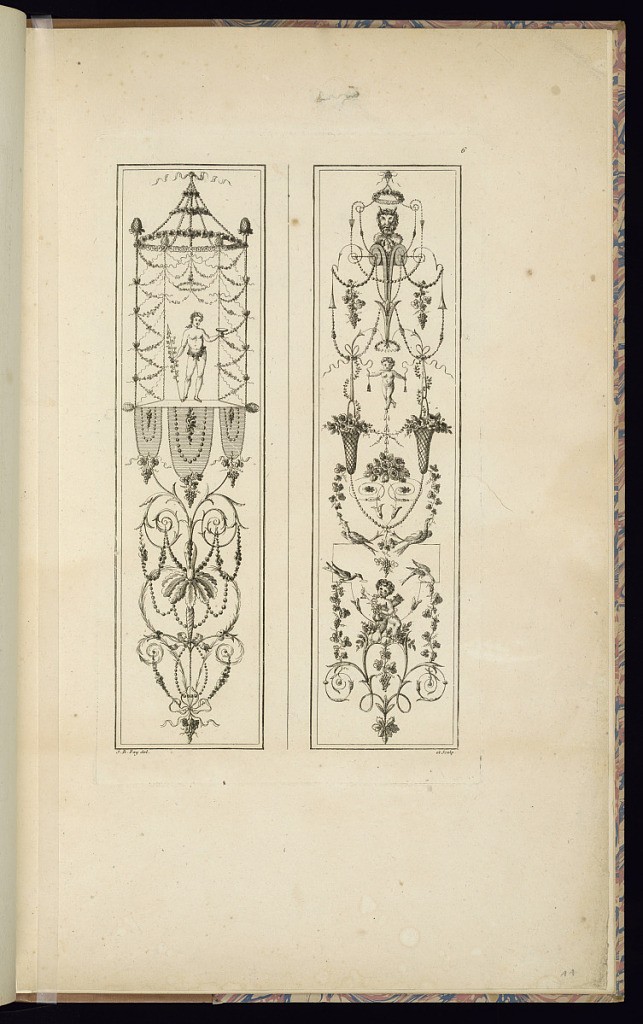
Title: Two Arabesque Panel Designs
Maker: Jean-Baptiste Fay, French, active 1765 – 1790s
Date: late 18th century
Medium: Etching and engraving on laid paper
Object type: Print
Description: Sixth plate from a series of ornament panel designs. Two vertical panels with arabesque and neoclassical motifs including figures, putti, terminal figures, birds, banners, a canopy with a figure in the center, baskets of flowers, grapes, foliate branches, fleurons, rinceaux, rosettes, festoons of flowers, leaves and beads, and ribbons. The plate is signed and numbered.